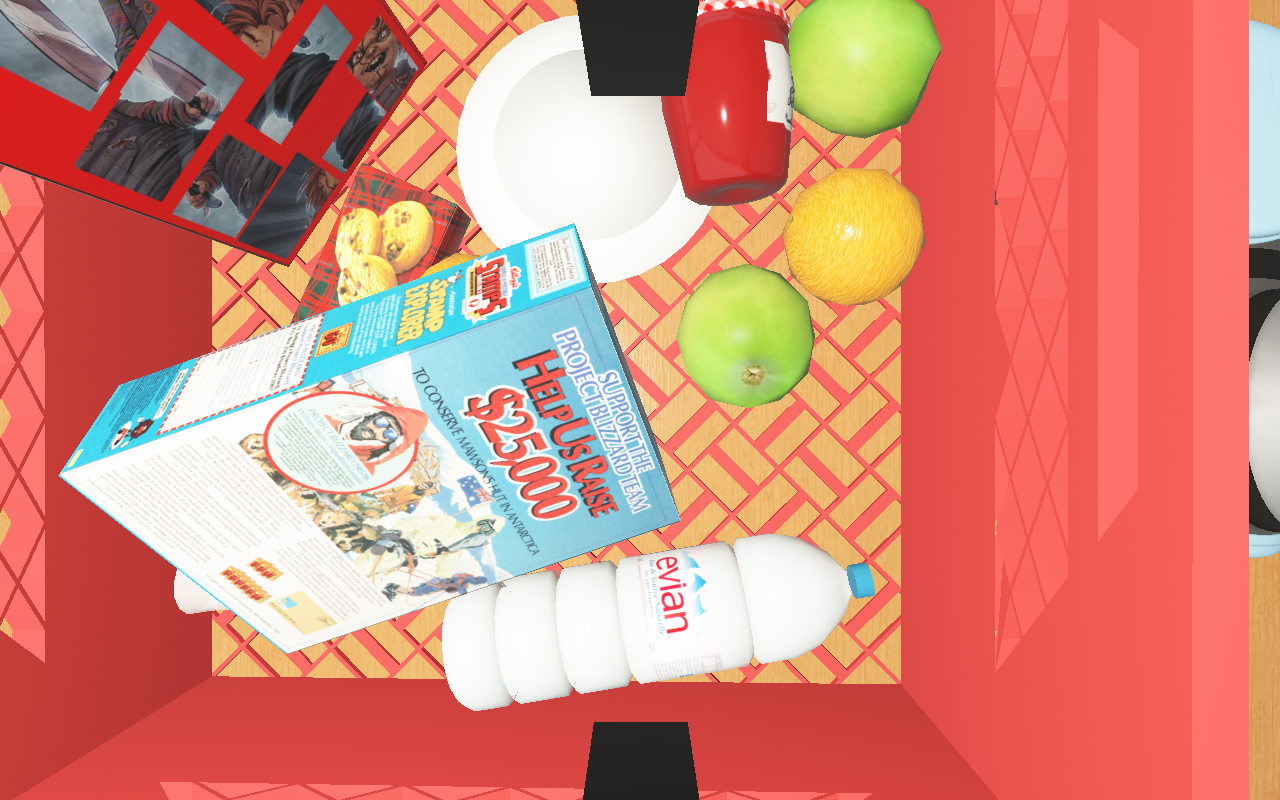
Objects in the scene:
apple
apple
orange
plate
cereal box
cereal box